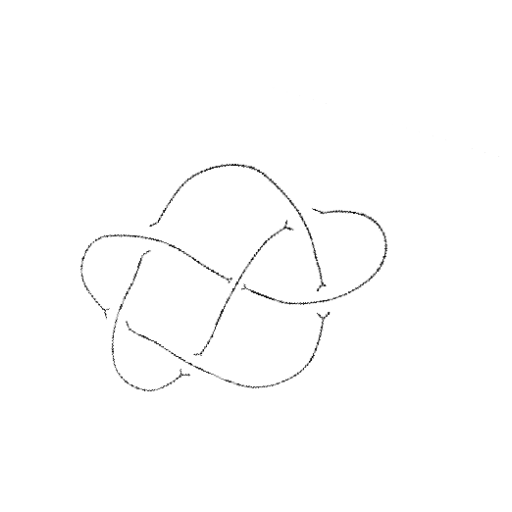
Crossing number: 6